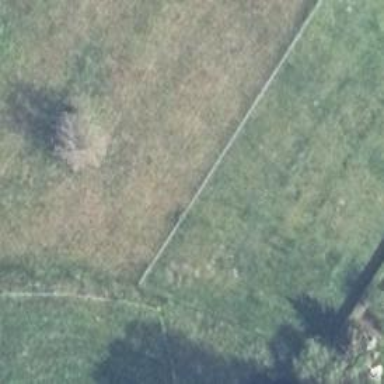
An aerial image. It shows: Landmark tree with broadleaved deciduous leaves.